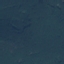
Label: Forest